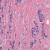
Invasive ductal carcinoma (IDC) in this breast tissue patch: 1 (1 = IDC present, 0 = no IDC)